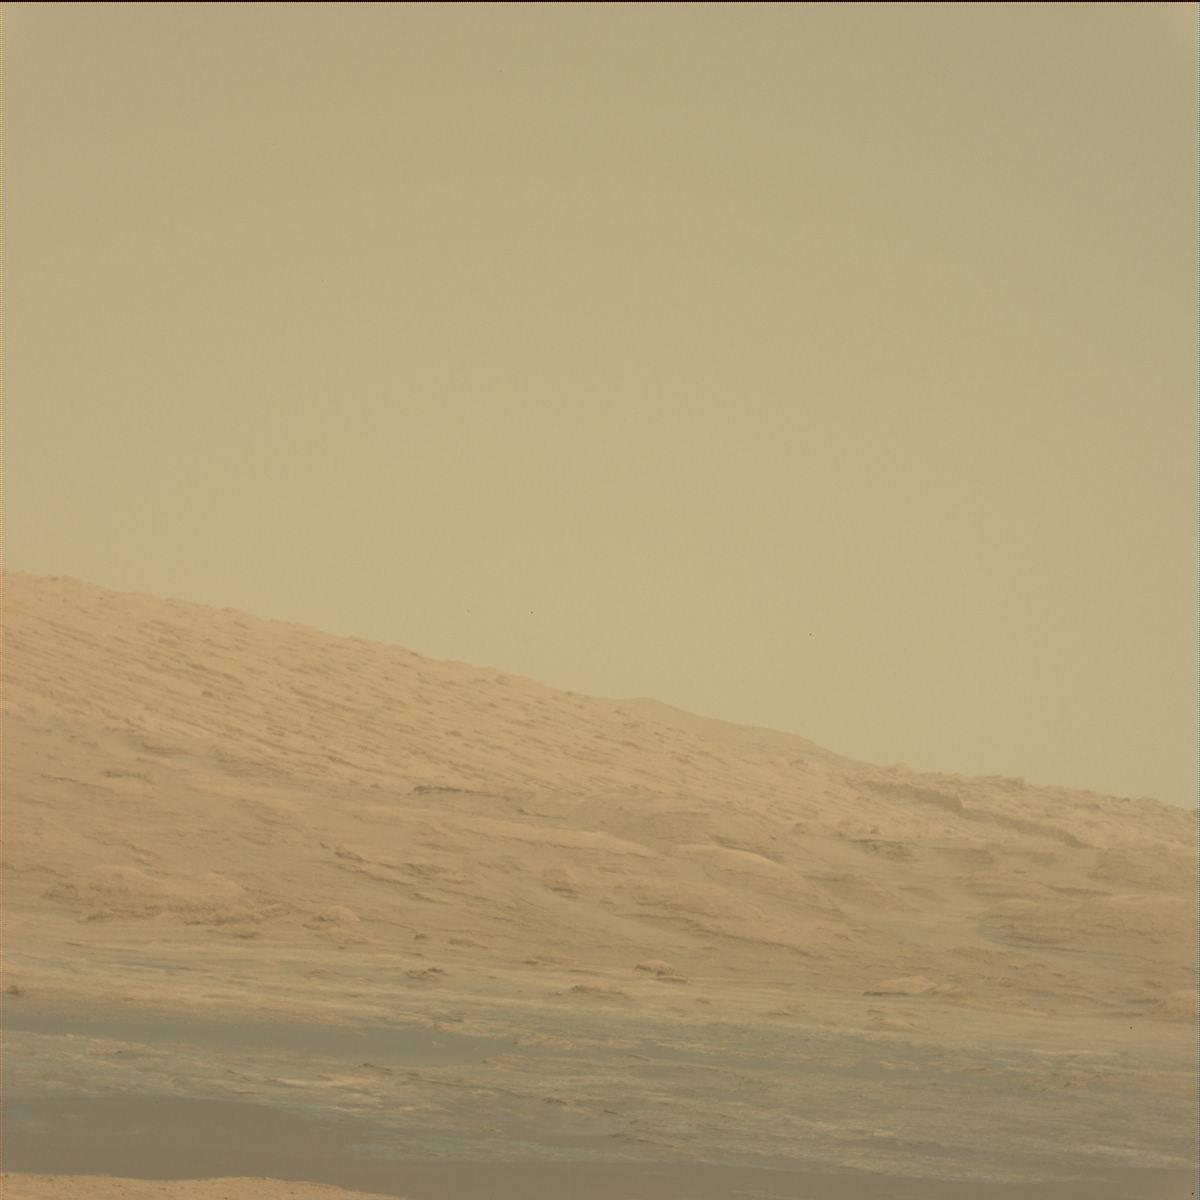
Terrain classes present: Ridge, Sand / Soil, Sky